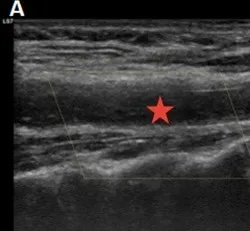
Echo-doppler of the supra-aortic vessels : endoluminal material at the level of the left common carotid artery extended to the carotid bulb with no color doppler plug.
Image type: radiology (ultrasound)